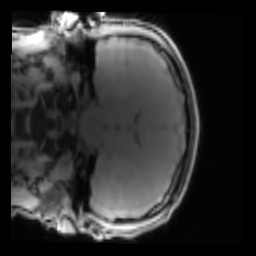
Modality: PDw
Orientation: coronal
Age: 25
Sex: male
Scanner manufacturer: siemens
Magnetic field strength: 3 T
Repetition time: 0.25 s
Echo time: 0.00103 s